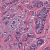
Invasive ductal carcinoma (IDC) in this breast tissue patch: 1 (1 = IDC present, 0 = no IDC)